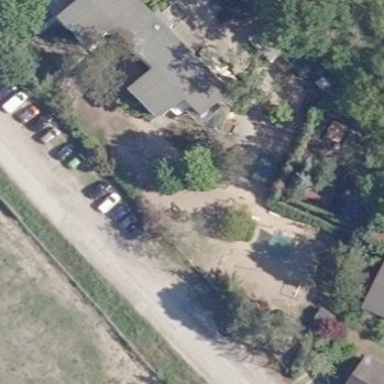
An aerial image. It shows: Kindergarten.